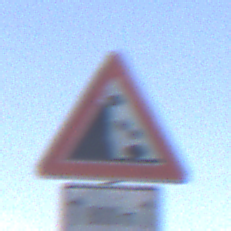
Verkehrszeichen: SteinschlagLinks
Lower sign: LaengeEinerStrecke1
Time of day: Midday
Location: Roofed (Underpass)
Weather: Clear
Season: NotSpecified
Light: Natural